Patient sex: M
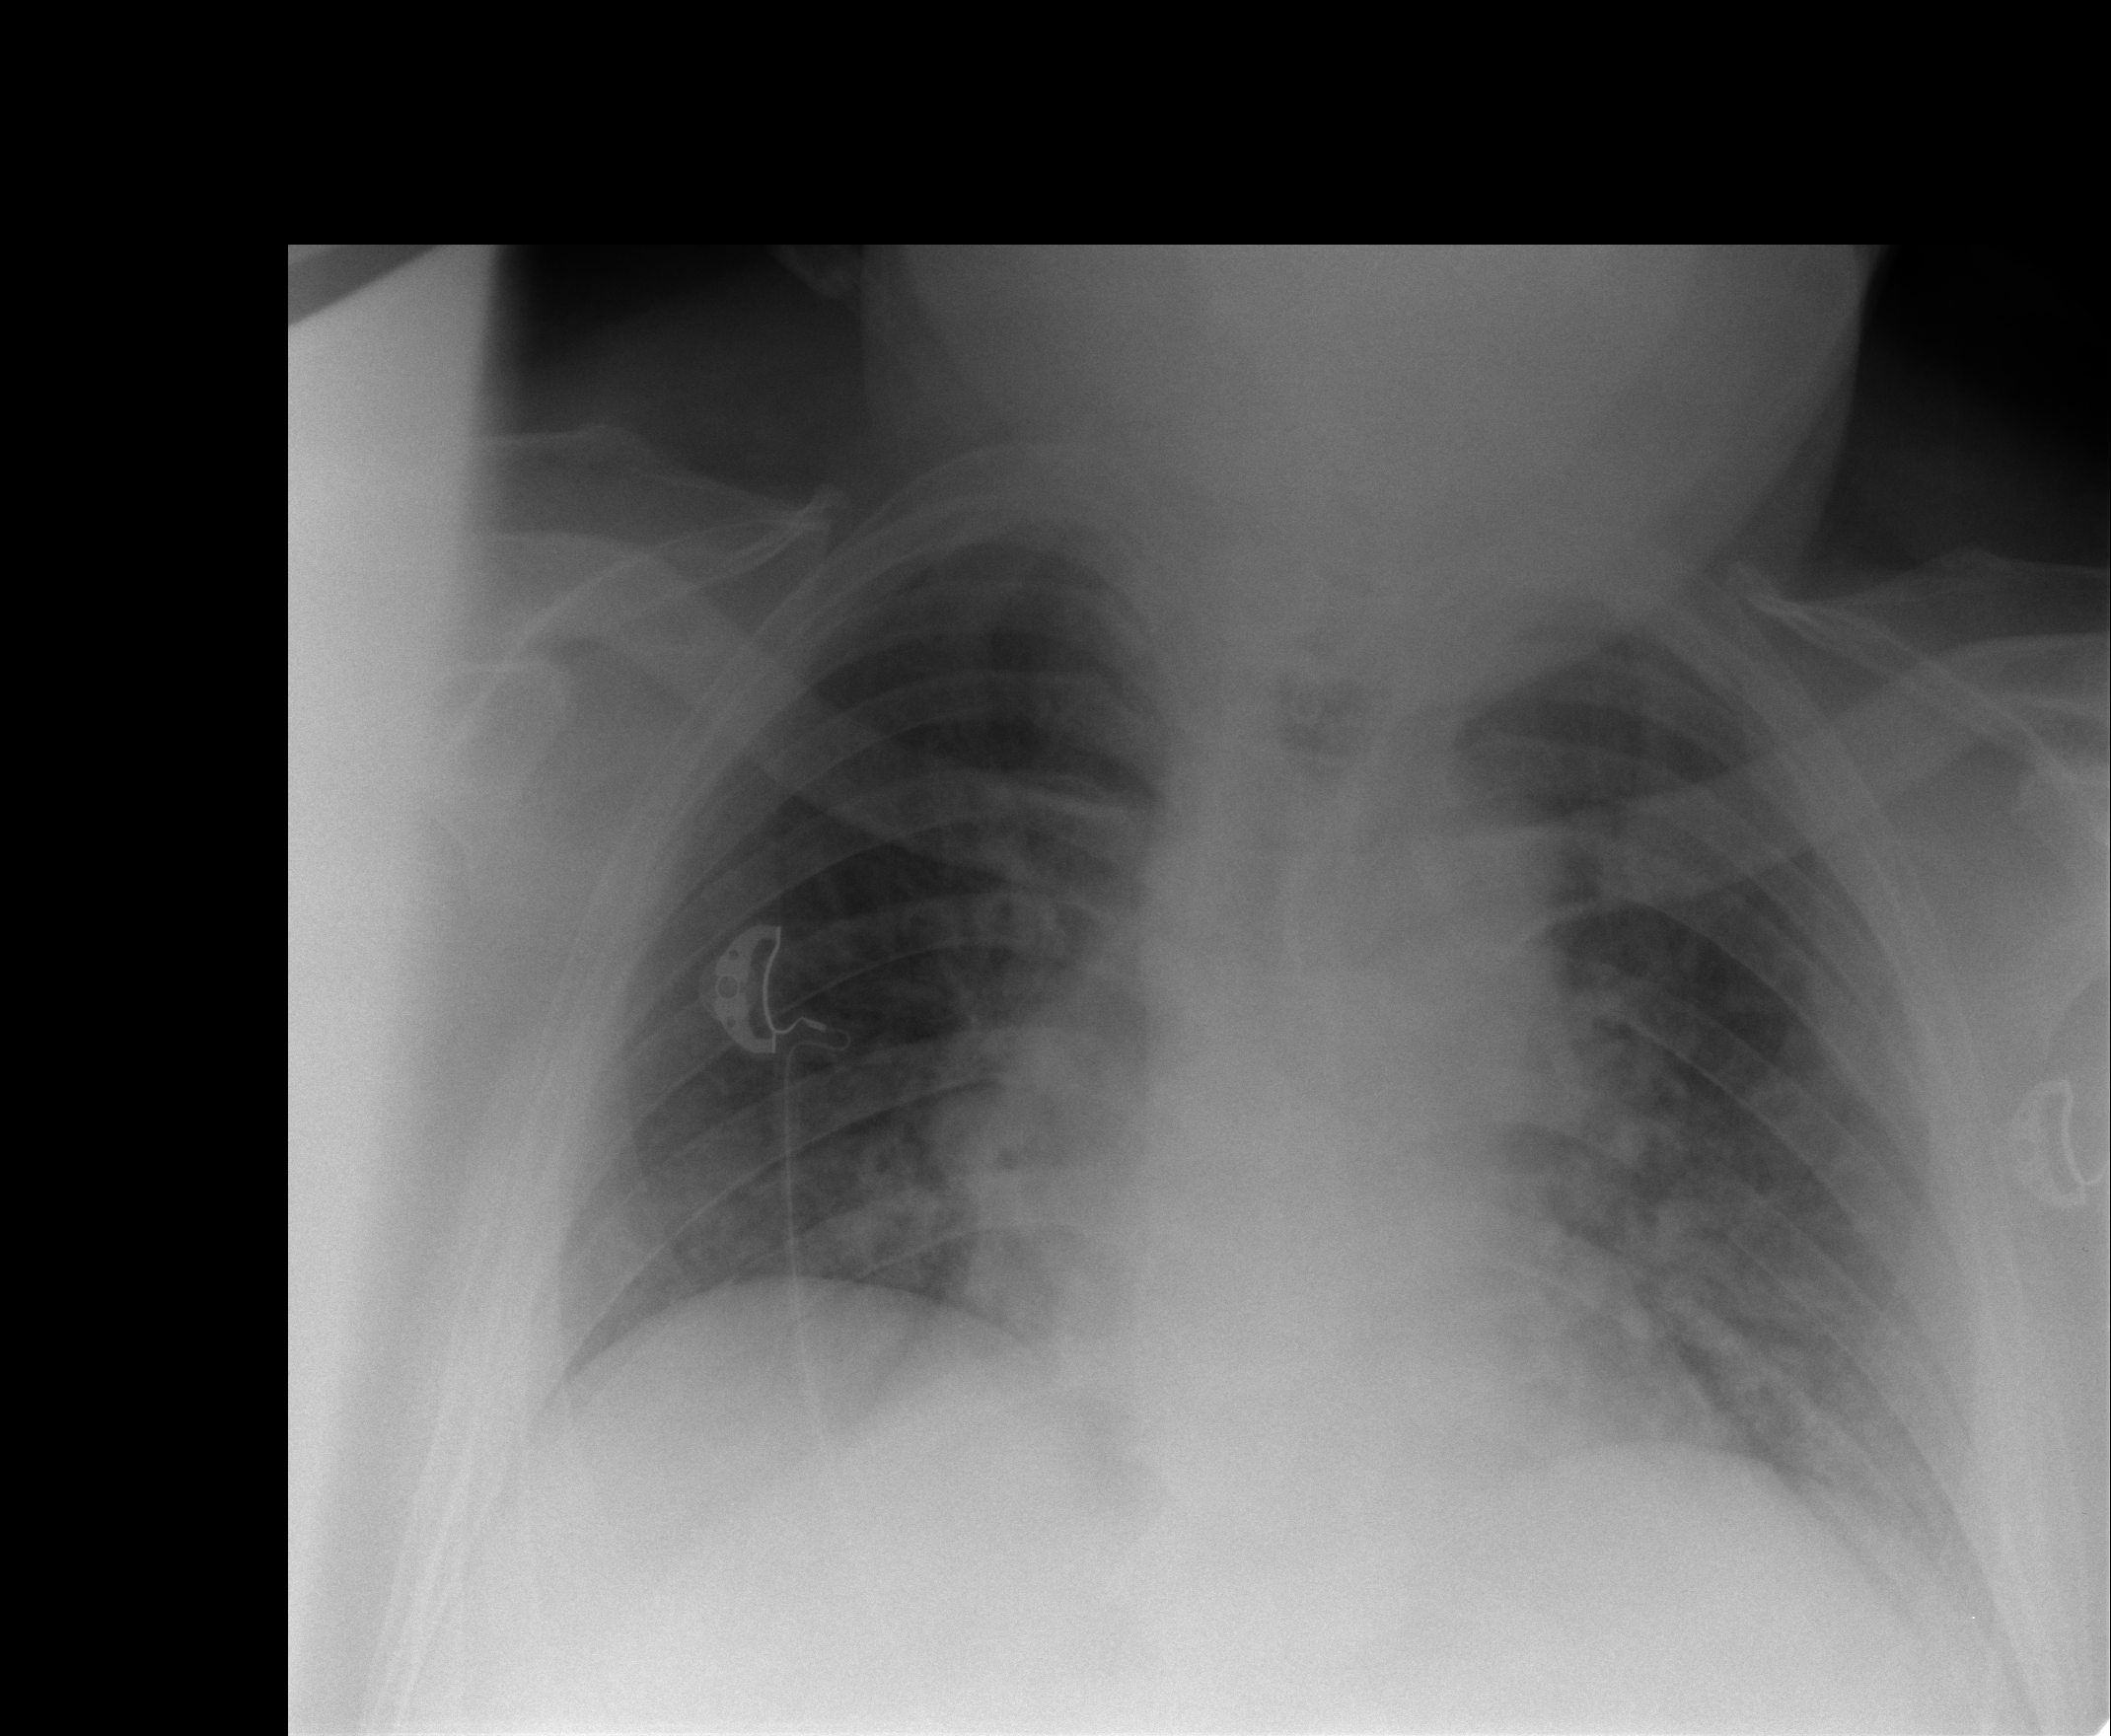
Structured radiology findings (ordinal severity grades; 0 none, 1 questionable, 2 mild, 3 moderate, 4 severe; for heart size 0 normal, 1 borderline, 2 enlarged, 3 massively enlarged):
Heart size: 0
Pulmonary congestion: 3
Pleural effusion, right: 0
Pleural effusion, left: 0
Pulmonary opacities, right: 0
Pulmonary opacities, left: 0
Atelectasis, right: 0
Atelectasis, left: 2